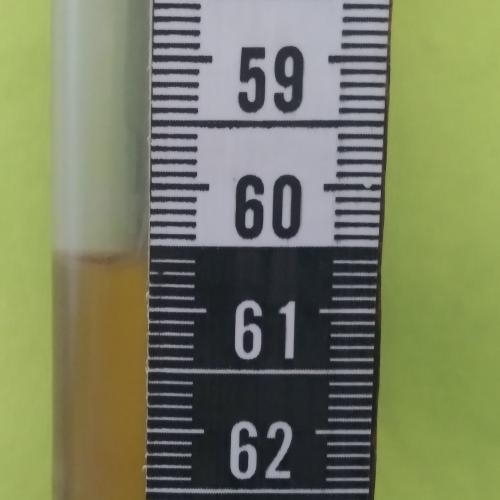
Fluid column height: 60.6 cm